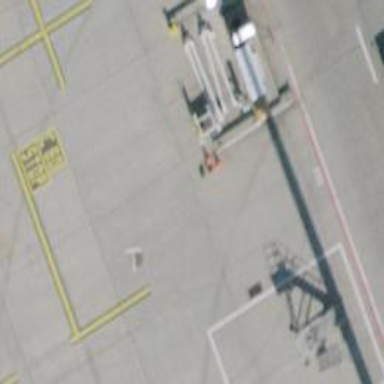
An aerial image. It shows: Airport parking position.